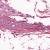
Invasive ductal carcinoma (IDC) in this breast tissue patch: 0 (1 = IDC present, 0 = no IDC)